Interaction volume radius: 5 \u00c5
Interaction volume height: 15 \u00c5
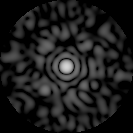
Disorder parameter: 0.8747